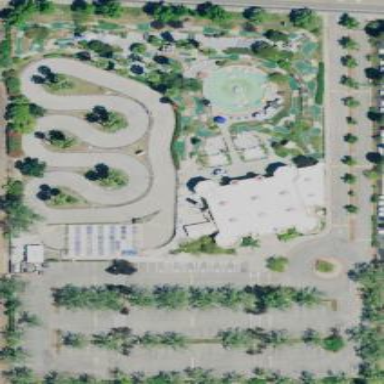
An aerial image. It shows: Theme park.